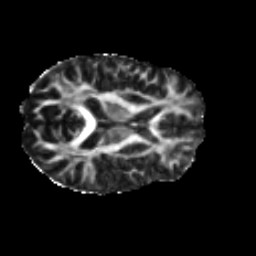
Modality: FA
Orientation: axial
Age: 48
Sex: female
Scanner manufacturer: ge
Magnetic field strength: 3 T
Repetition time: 7.8 s
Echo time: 0.0607 s